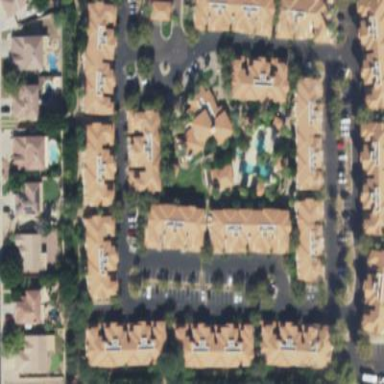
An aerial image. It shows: Residential area with apartments.